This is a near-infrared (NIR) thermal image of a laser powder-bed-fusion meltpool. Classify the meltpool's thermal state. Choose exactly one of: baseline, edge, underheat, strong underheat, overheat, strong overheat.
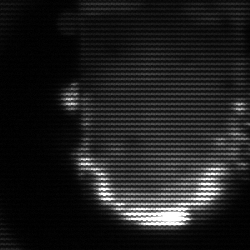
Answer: baseline